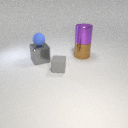
large brown metal cylinder below large purple metal cylinder